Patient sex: M
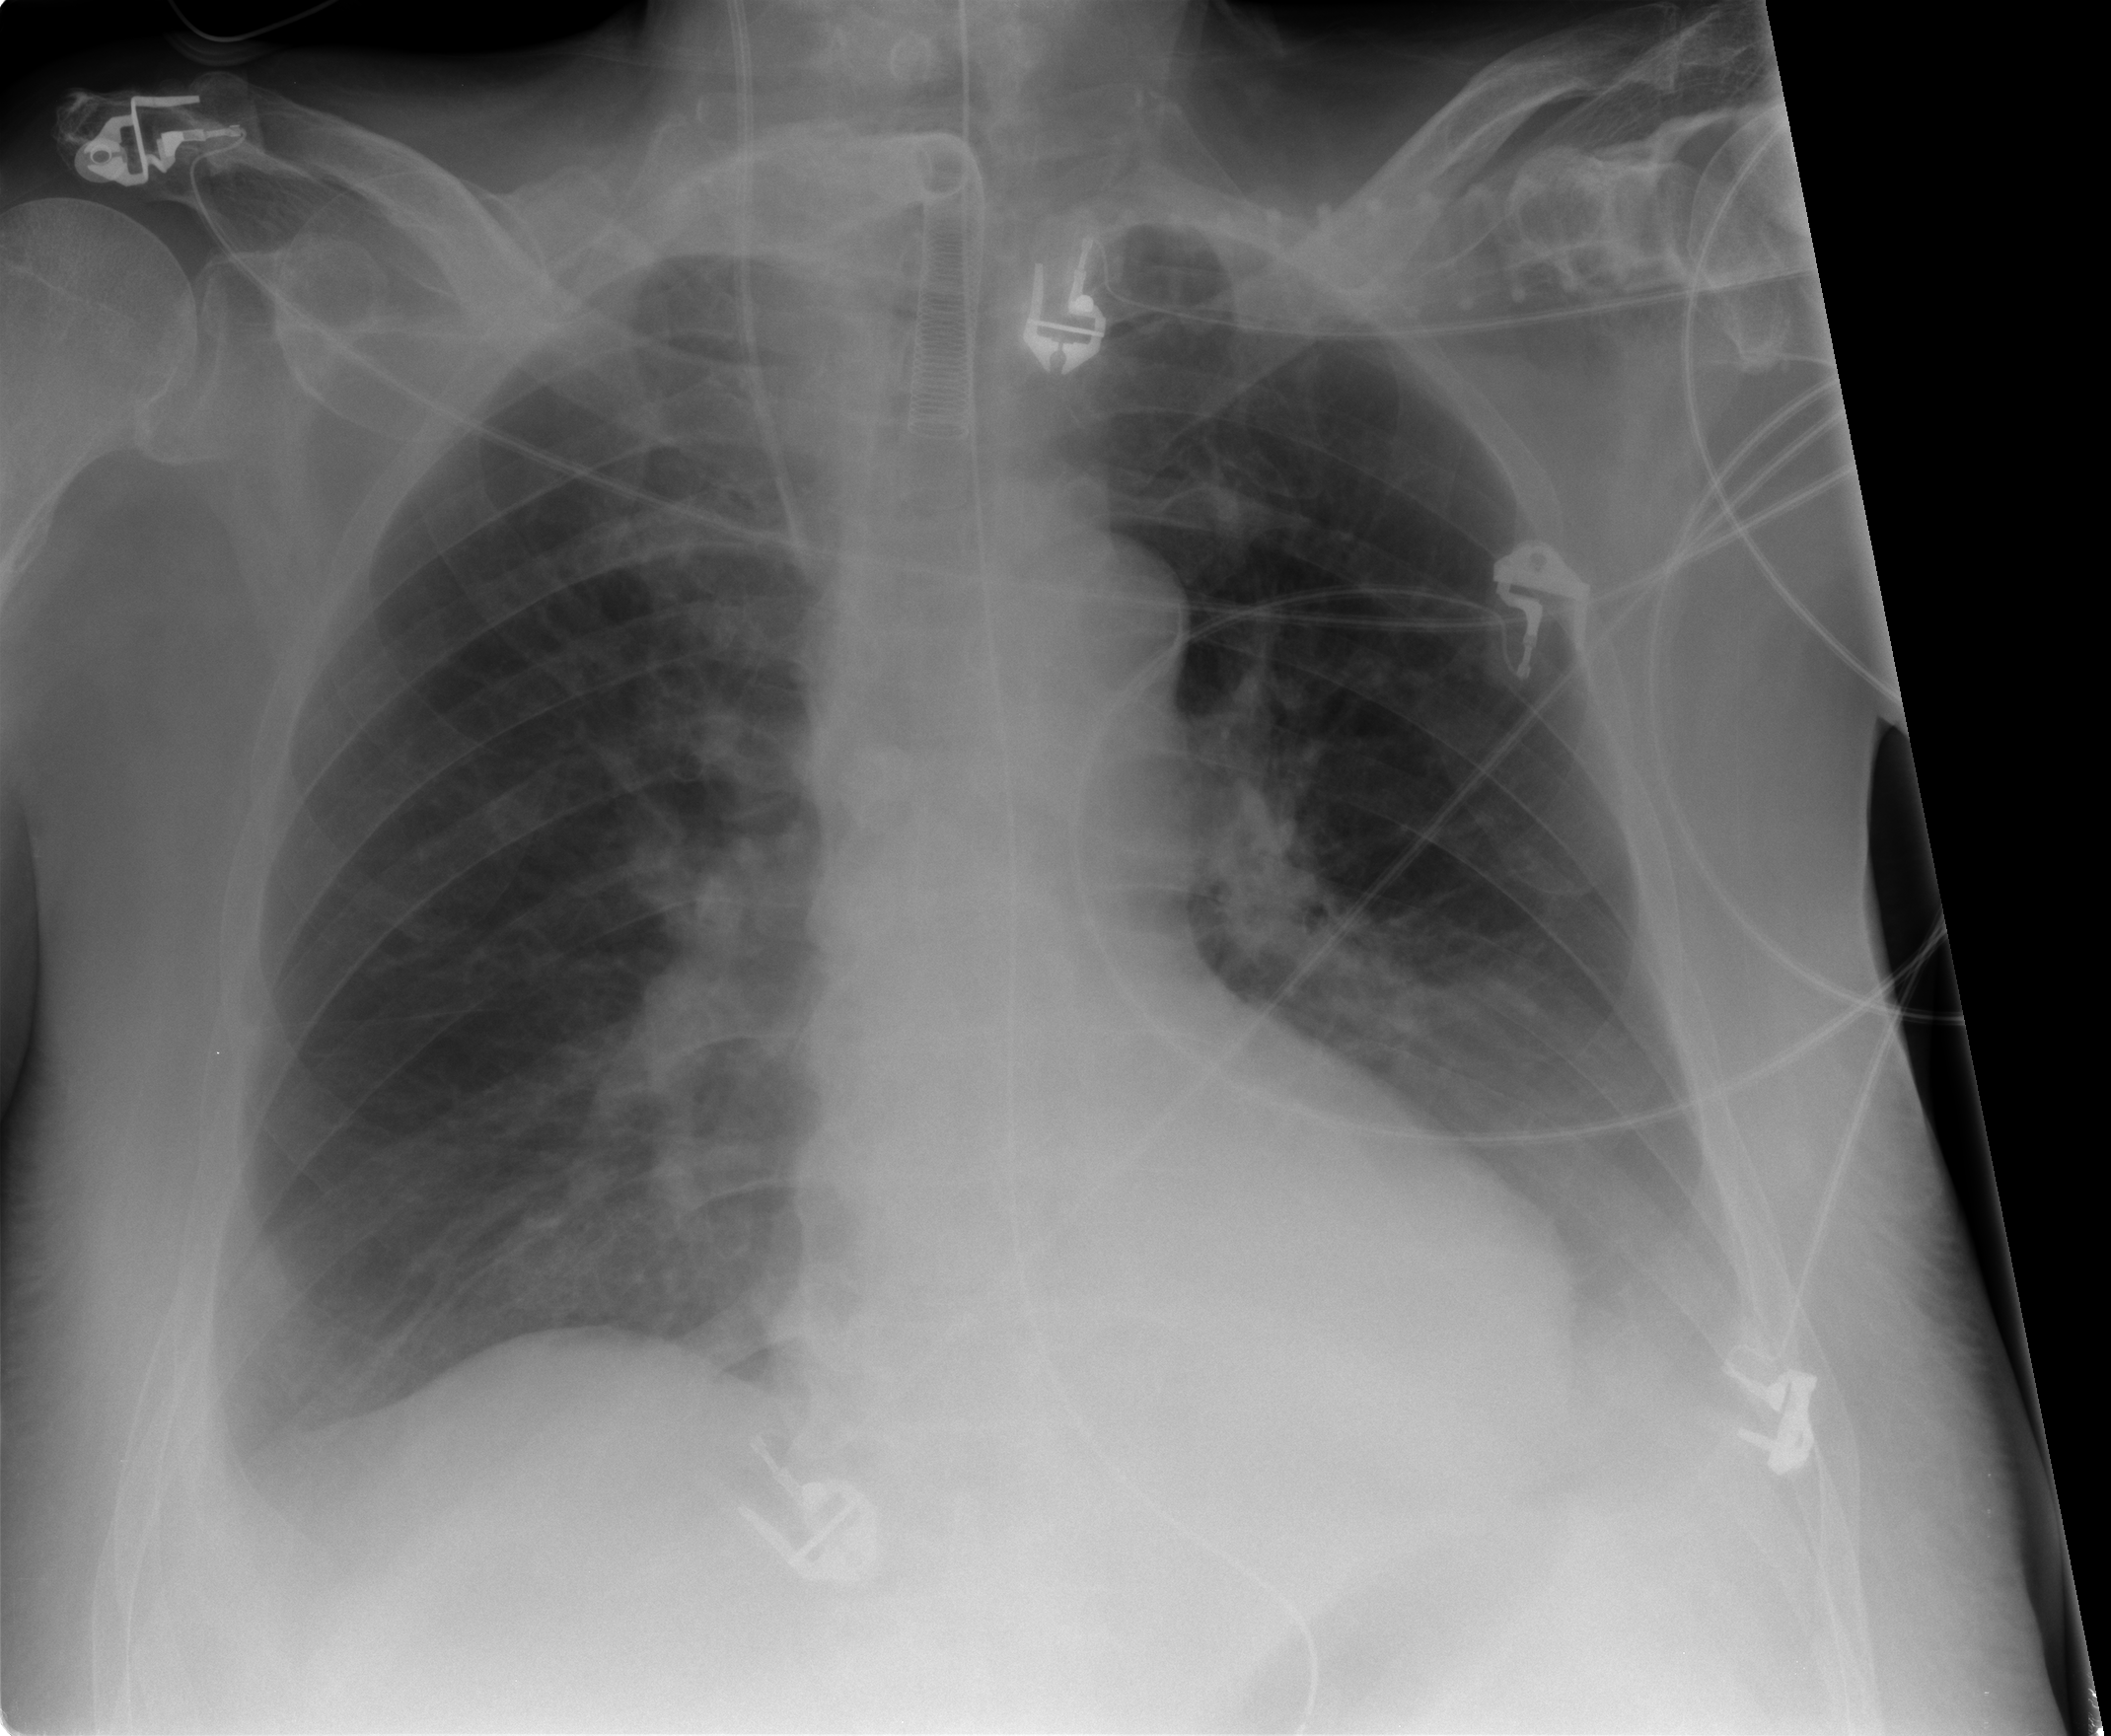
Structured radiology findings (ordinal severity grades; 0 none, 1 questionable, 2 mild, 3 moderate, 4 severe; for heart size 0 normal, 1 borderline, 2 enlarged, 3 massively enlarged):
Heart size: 0
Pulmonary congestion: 1
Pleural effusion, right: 1
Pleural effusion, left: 2
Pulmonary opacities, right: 0
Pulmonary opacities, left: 0
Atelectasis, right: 2
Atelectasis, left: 2